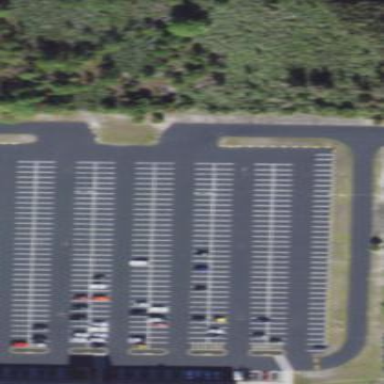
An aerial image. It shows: Paved parking area.